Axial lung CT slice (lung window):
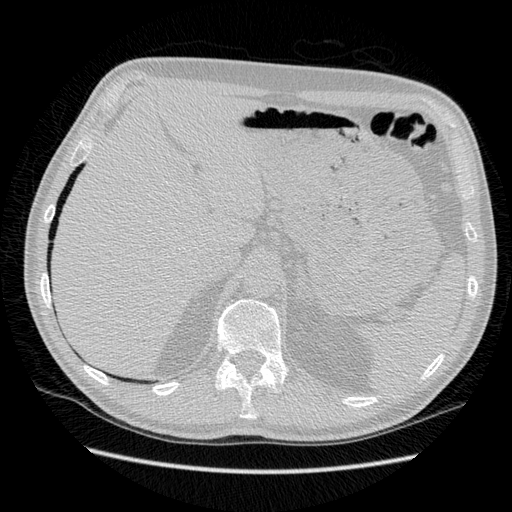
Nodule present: no